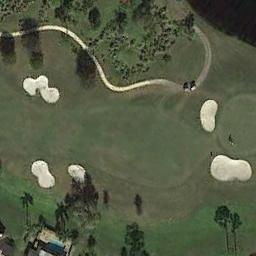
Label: golf_course